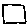
Label: square